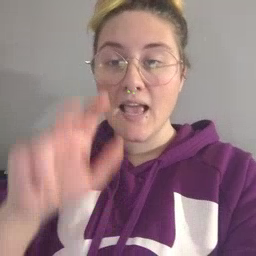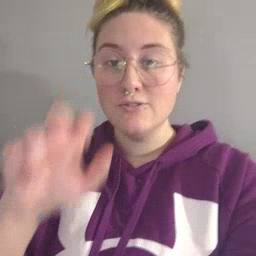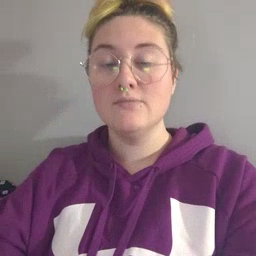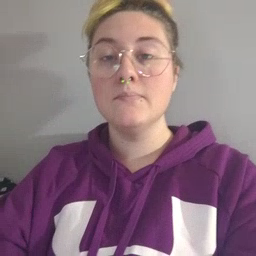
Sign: stairs